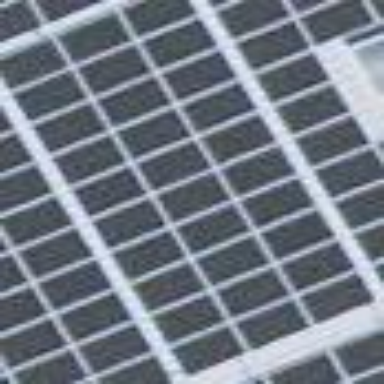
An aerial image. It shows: Solar power generator utilizing photovoltaic technology with solar photovoltaic panels.